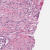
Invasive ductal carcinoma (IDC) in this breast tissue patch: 1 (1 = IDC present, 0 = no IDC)